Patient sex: M
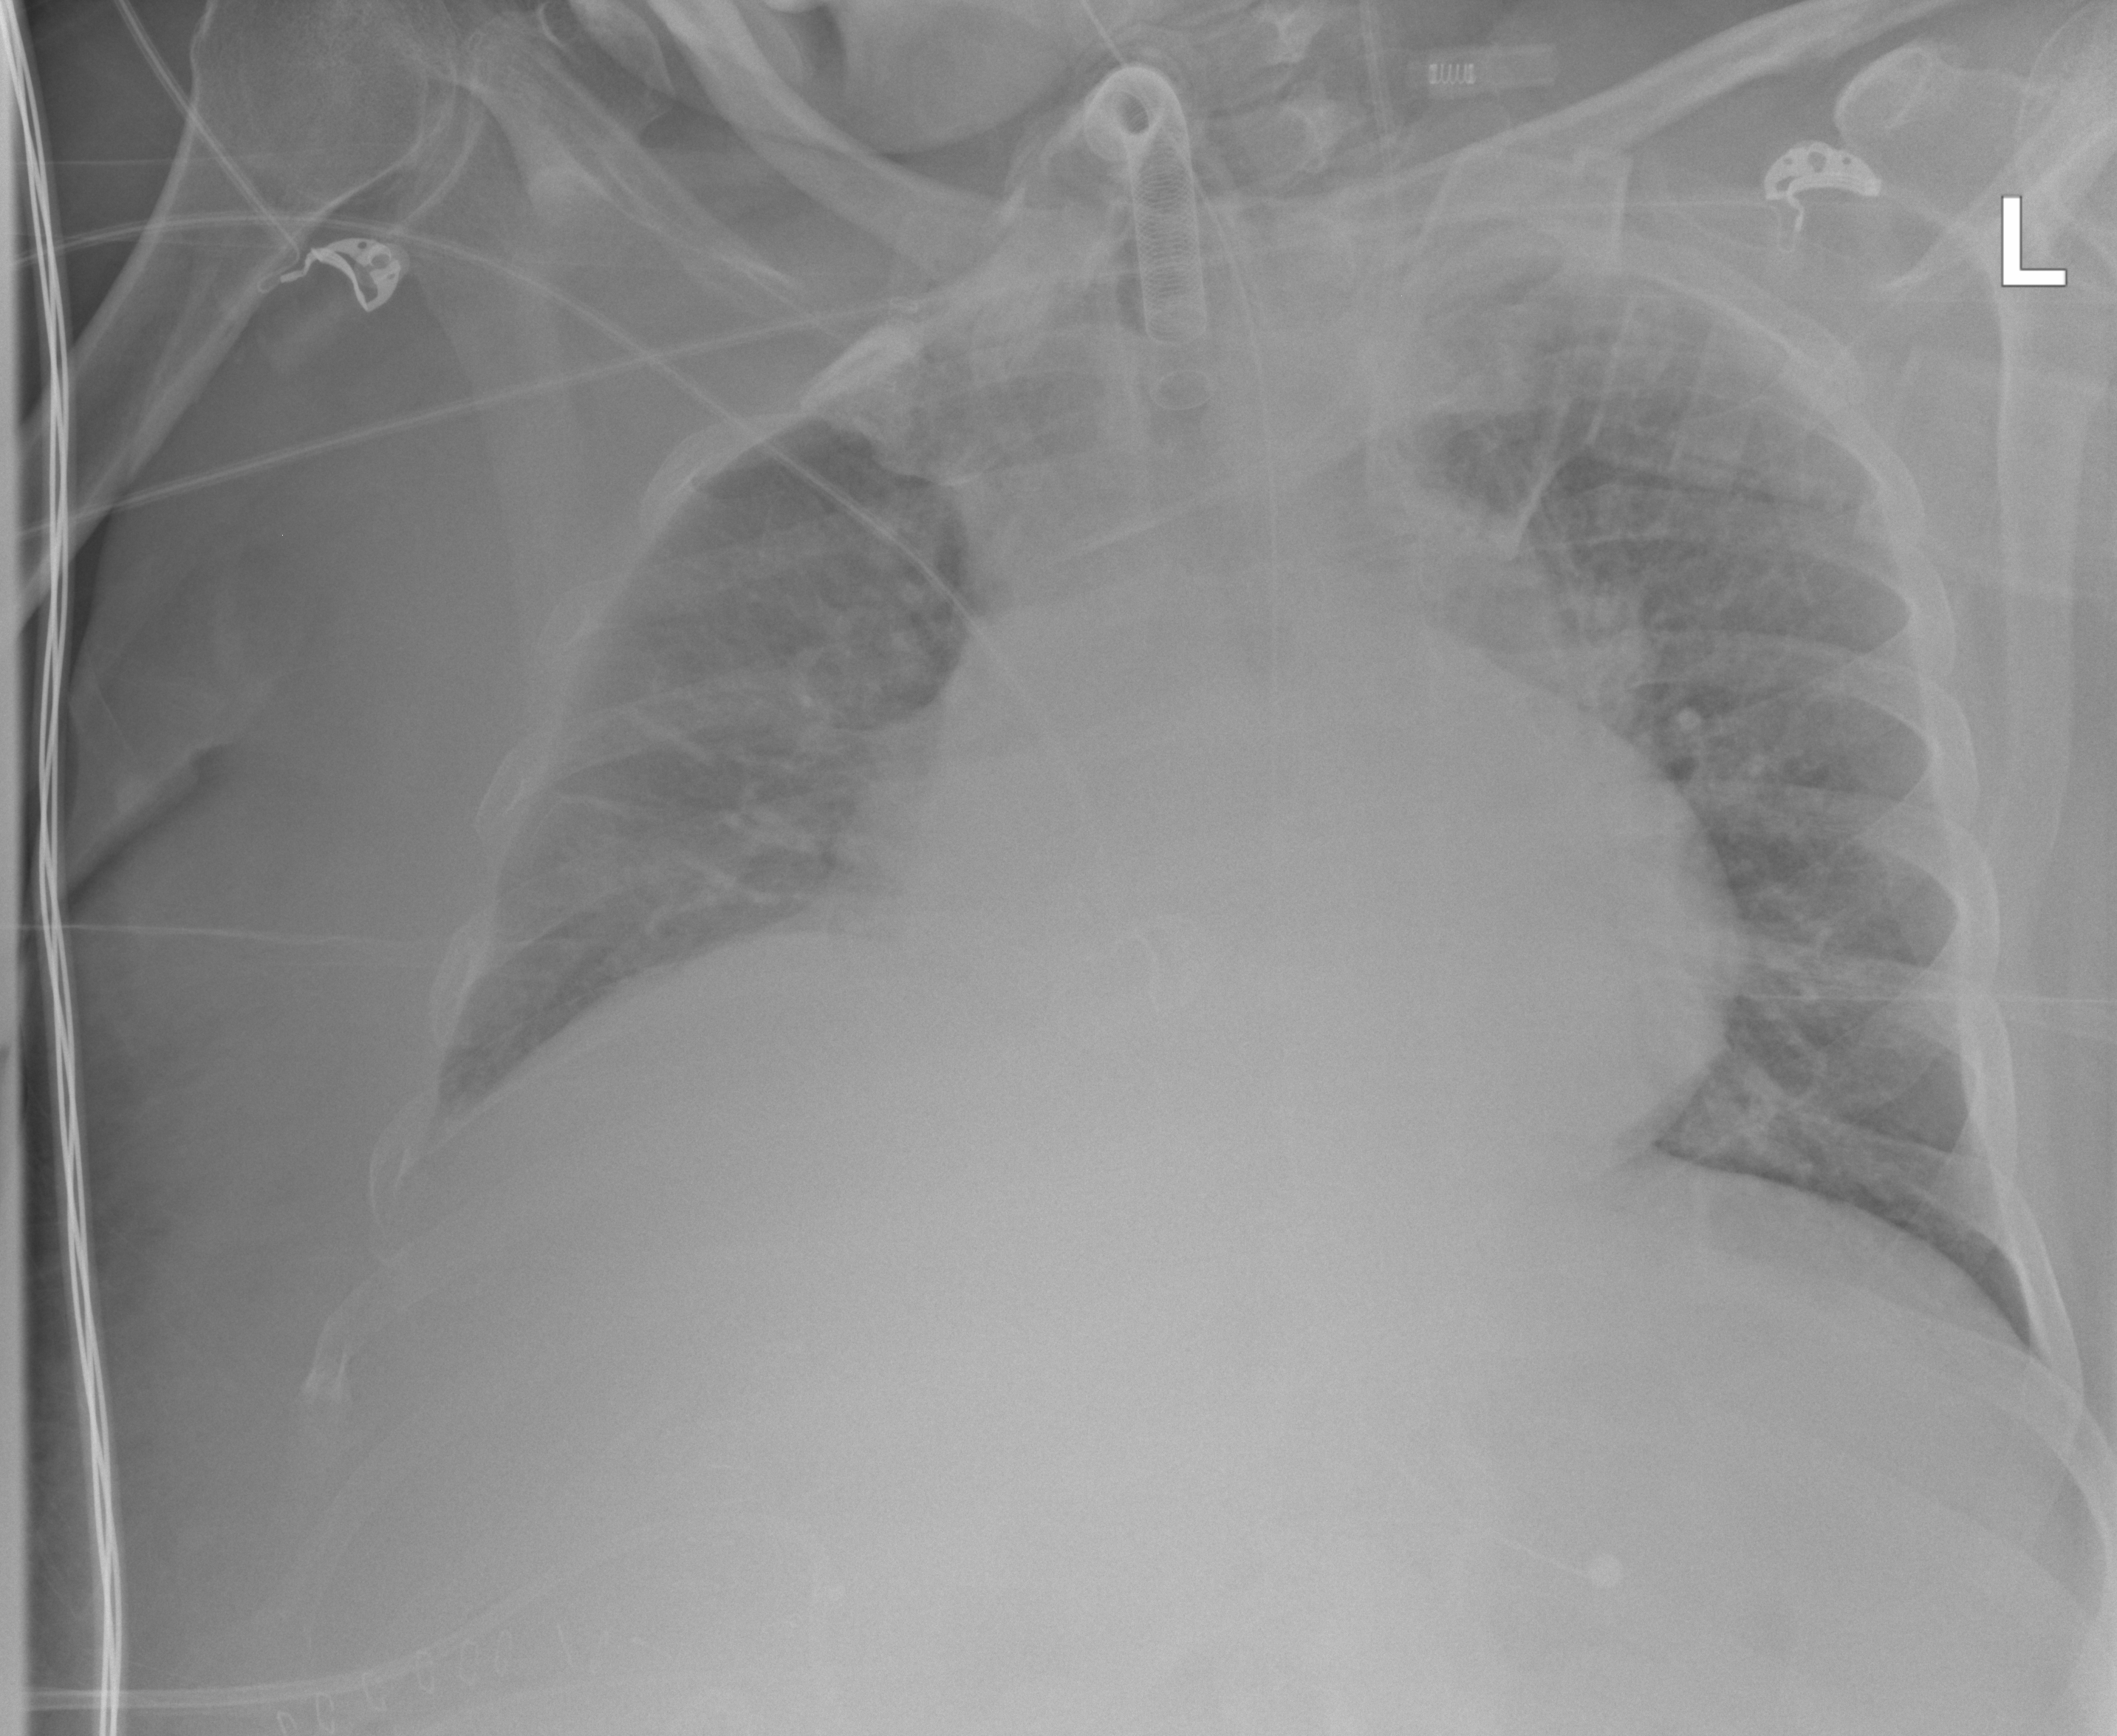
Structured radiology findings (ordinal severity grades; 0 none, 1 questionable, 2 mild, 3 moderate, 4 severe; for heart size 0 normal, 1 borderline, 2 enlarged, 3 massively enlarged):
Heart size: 2
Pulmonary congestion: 2
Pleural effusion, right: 1
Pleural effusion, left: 0
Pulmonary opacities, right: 0
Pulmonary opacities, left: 0
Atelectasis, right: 2
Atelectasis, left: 0